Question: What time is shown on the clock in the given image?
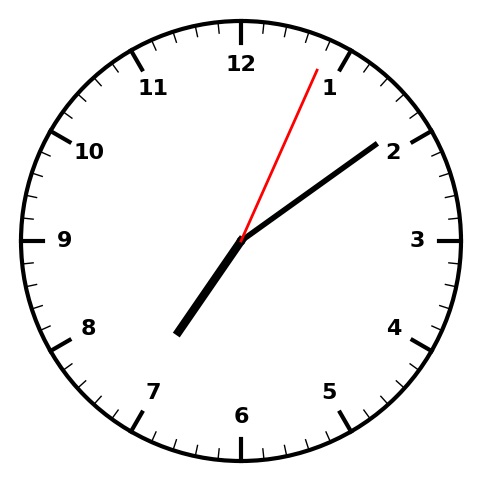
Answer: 07:09:04